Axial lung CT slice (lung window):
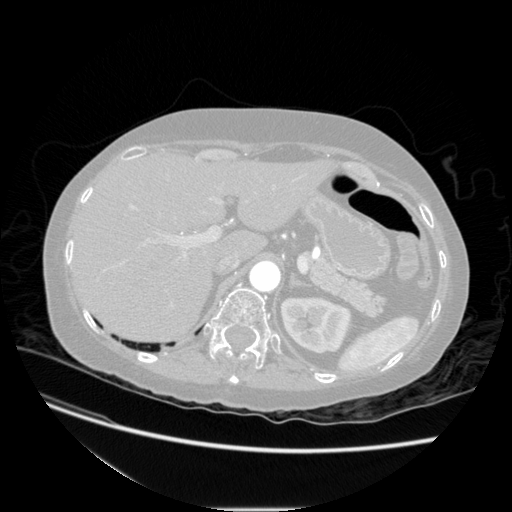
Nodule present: no